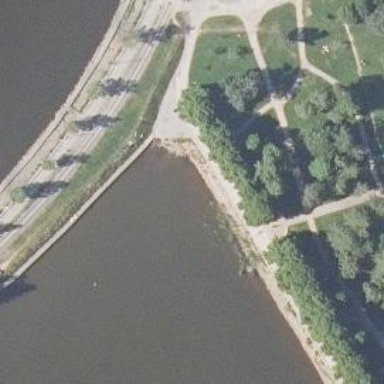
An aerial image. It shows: Man-made pier.